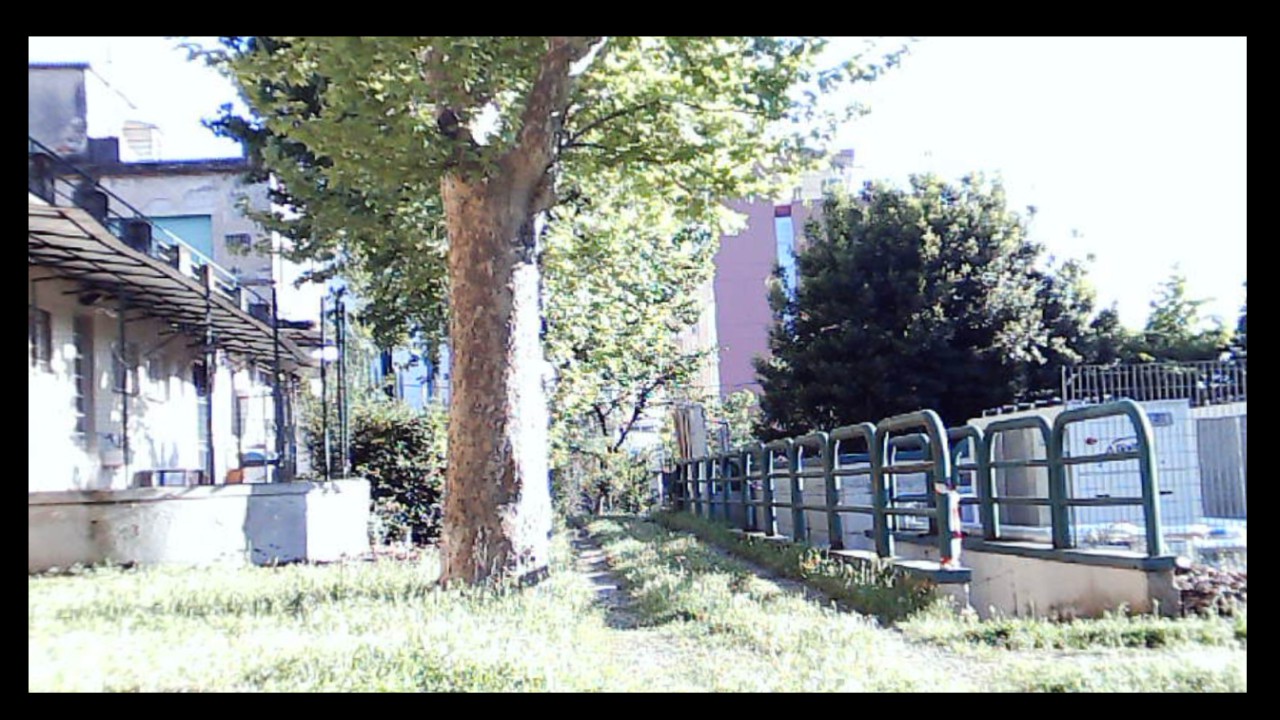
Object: Betafpv air75